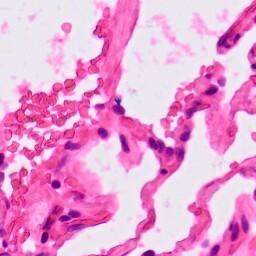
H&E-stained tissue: Lung